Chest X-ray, PA view. Patient: 12 years old, sex F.
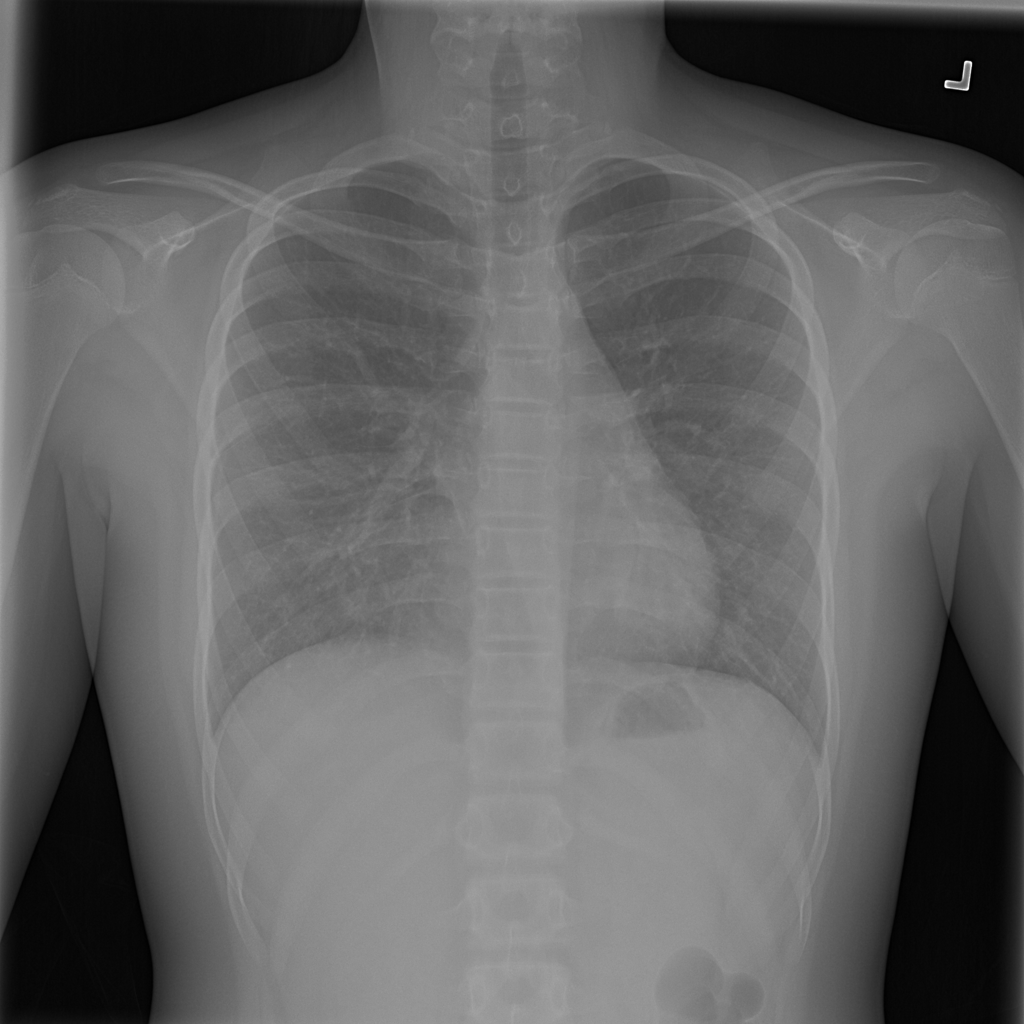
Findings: Atelectasis, Fibrosis